Question: So I messed up a little bit, and pushed some of my changes into master before reviewing it. To fix it, I split off the merged version into its own branch, then checked out master again, reverted it, and pushed it back in.
I now want people to review my code, but in the PR it only includes the changes I've made since splitting off the two branches, but not the original changes I made. I realize this is a little confusing, so I made a picture:
.
Basically, I'm looking to pull 'd' into 'c', but Git is only recognizing the differences from 'd', even though the changes made in 'b' should included in 'd' and are not a part of 'c'.
Do you know how I'd get git to recognize that there are other differences?
Edit: Just to clarify, "revert the revert" won't work because I want the differences to show up in a pull request, not just merge successfully.
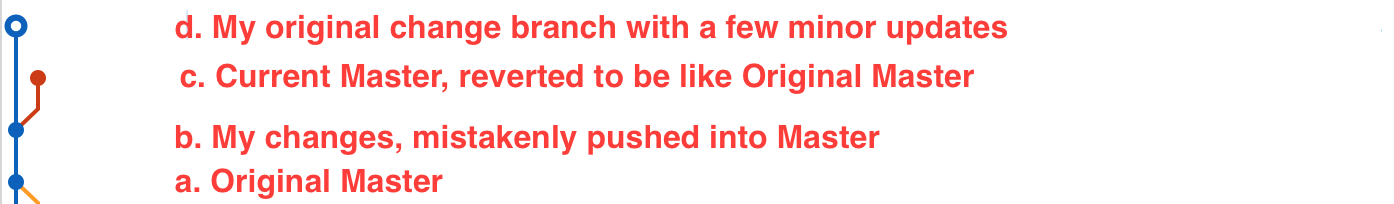
Answer: The problem occurs because as far as git is concerned, 'b' is already in 'master' (along with more recent changes that happen to undo 'b'). This interferes not only with the review, but with the actual merge result.
There are a couple techniques commonly used to address this. Sometimes you "revert the revert"; sometimes you copy 'B' to create a new commit 'B'' that does the same thing as 'B', but isn't topologically "already in 'master'."
In your case, you want the latter. (The only clean way to "revert the revert" would be on 'master', which would again bypass the review. You want the changes from 'B' reflected on your branch instead.)
So you have
'''
... a -- b -- d <--(your_branch)
!b <--(master)
'''
(I've renamed 'c' from your picture to '!b' to better describe what it is - a revert of 'b'.)
You need some expression that resolves to 'a'.
- This could be the commit hash for 'a' (or an abbreviated form of the commit hash); if you have that available, I'd just use that. - Or, in this example you could use 'your_branch~2' because 'your_branch' has 2 commits after 'a' (those being 'b' and 'd'). - If you're not sure how many commits are on 'your_branch', you might be able to use something like '$(git merge-base your_branch master)^' (note the '^' at the end). This relies on the fact that 'b' is the common ancestor of your branch and master, but will fail if there have been any later merges between the two branches.
Anyway, whatever expression you come up with, I'll use 'a' as a placeholder in the following command. So you'd do a "forced rebase" of 'your_branch'.
'''
git rebase -f a your_branch
'''
This should give you
'''
d
/
a -- b -- !b <--(master)
b' -- d' <--(your_branch)
'''
(I still show the original 'd' commit in this diagram, but default git output will no longer show it because it's unreachable. After some time, it will be deleted by the garbage collector. 'b'' is just like 'b' except it isn't reachable by 'master'; and 'd'' is just like 'd' except its parent is 'b''.
This is a history rewrite of 'your_branch', so given that you've previously 'push'ed 'your_branch' you would now have to force-push it ('git push --force-with-lease'). If there's a chance that anyone else has 'fetch'ed 'your_branch' - and especially if they might have already based work on it - then you need to communicate with them about what you're doing. (See the 'git rebase' docs under "Recovering from upstream rebase".) (If this is likely to be a problem, you could avoid this issue by creating a new branch that's never been 'push'ed, and rebasing that instead of directly rebasing 'your_branch'.)
Once this is done, you should be able to do your pull request.